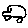
Label: car